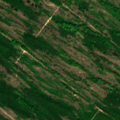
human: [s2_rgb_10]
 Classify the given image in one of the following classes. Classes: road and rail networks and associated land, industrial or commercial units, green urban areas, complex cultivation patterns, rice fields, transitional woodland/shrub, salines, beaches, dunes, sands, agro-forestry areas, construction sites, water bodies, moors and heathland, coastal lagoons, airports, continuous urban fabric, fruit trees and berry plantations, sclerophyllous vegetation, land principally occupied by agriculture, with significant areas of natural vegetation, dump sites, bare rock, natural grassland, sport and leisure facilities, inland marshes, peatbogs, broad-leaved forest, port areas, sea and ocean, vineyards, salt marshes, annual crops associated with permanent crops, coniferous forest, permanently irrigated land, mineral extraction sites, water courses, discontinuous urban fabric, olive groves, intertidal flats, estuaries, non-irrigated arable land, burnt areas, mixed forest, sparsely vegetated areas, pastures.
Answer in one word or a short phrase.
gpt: broad-leaved forest, natural grassland, transitional woodland/shrub